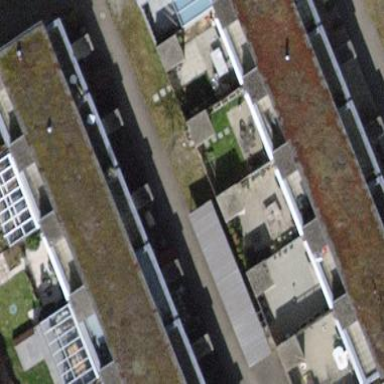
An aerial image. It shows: Terrace building.